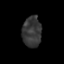
Tissue: lung
Cell type: Epithelial cells
Senescence score: 0.2422
Nuclear area (px): 576
Mean DAPI intensity: 55.035